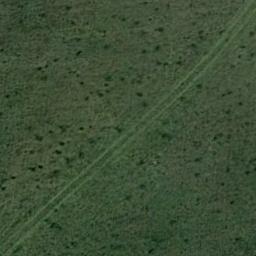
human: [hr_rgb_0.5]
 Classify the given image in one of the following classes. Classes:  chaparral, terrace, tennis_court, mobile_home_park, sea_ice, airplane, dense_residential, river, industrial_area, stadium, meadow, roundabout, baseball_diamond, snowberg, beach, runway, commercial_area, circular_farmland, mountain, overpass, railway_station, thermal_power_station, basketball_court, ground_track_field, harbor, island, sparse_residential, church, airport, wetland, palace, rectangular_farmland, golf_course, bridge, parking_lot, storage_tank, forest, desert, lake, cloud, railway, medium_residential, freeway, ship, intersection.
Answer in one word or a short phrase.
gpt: meadow